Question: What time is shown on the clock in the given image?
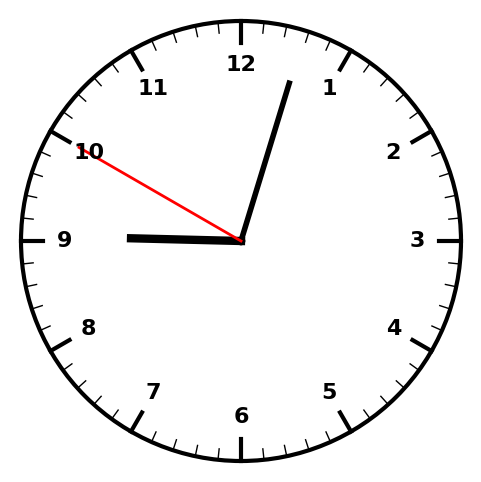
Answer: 09:02:50